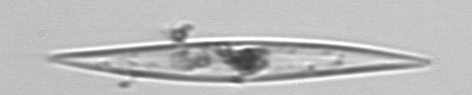
Label: Pleurosigma